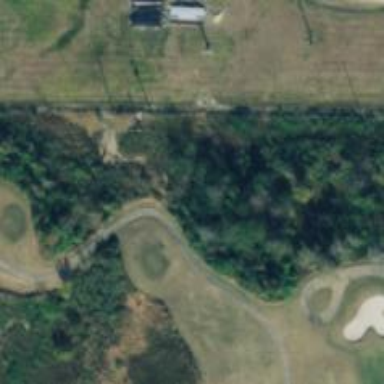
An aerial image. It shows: Path used for both walking and golf.